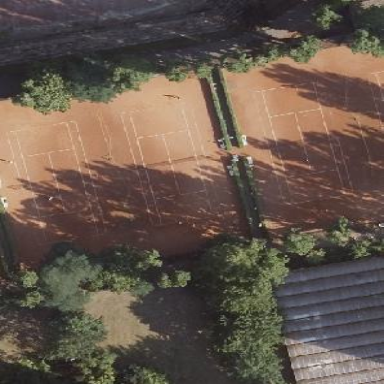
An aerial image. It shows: Clay tennis court on pitch.